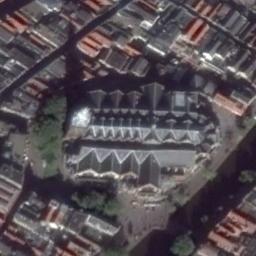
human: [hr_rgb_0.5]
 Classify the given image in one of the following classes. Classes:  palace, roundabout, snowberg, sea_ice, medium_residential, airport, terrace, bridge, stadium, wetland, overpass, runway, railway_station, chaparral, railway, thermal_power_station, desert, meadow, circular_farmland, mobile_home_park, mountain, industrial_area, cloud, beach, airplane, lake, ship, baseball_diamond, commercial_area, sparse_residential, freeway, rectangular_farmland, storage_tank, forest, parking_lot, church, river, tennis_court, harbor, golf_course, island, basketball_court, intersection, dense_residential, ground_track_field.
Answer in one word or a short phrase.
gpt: church